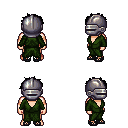
a pixel art fantasy rpg character, male body template, human, light skin, green robe, teal pants, black bedhead hairstyle, metal helm, ghillies, four views (front, back, left, right), 2x2 character sprite sheet, small pixel art, hard edges, no anti-aliasing